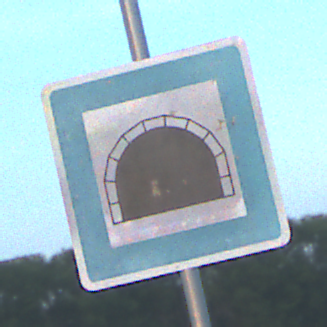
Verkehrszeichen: Tunnel
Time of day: SunriseSunset
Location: Outdoor (Nature)
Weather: PartlyCloudy
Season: NotSpecified
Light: Natural